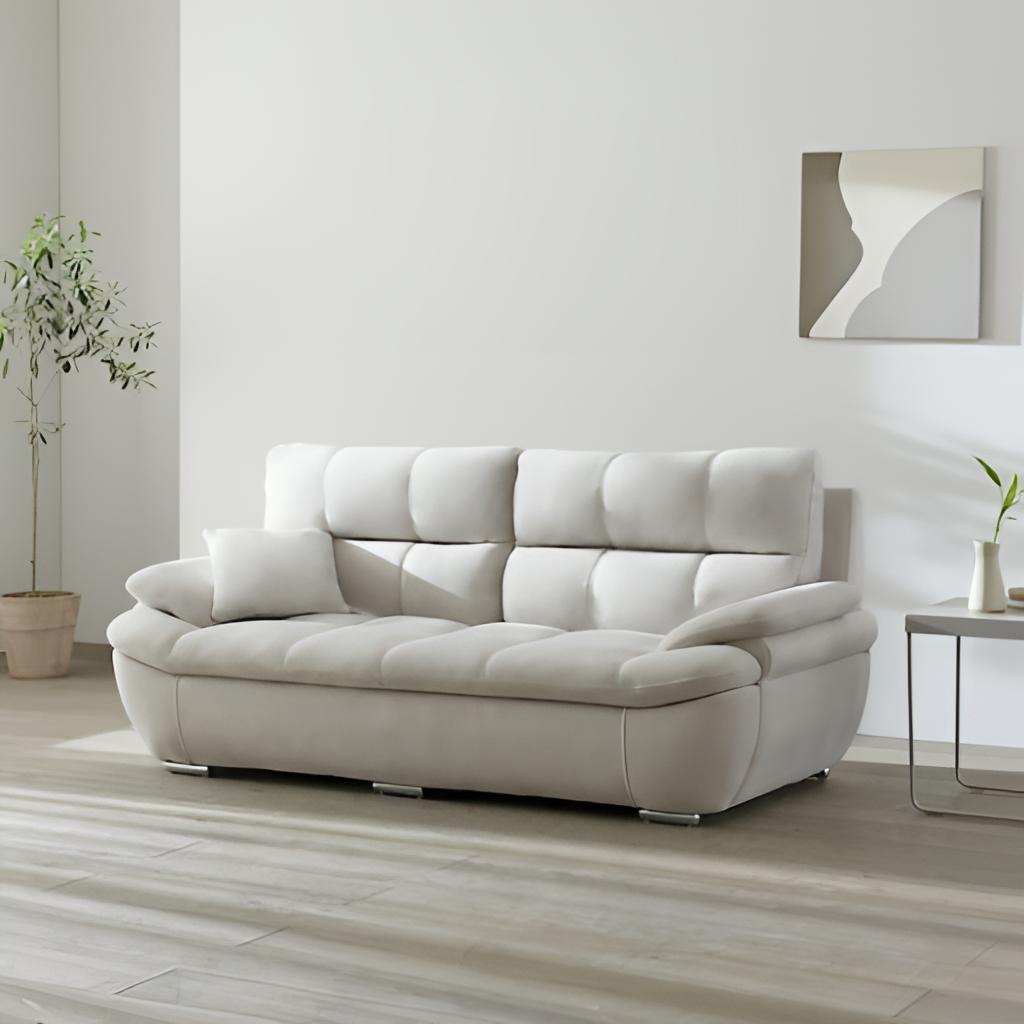
leather sofa, living room, beige paint wallpaper, with solid pattern, minimalist, wood flooring, with plank pattern